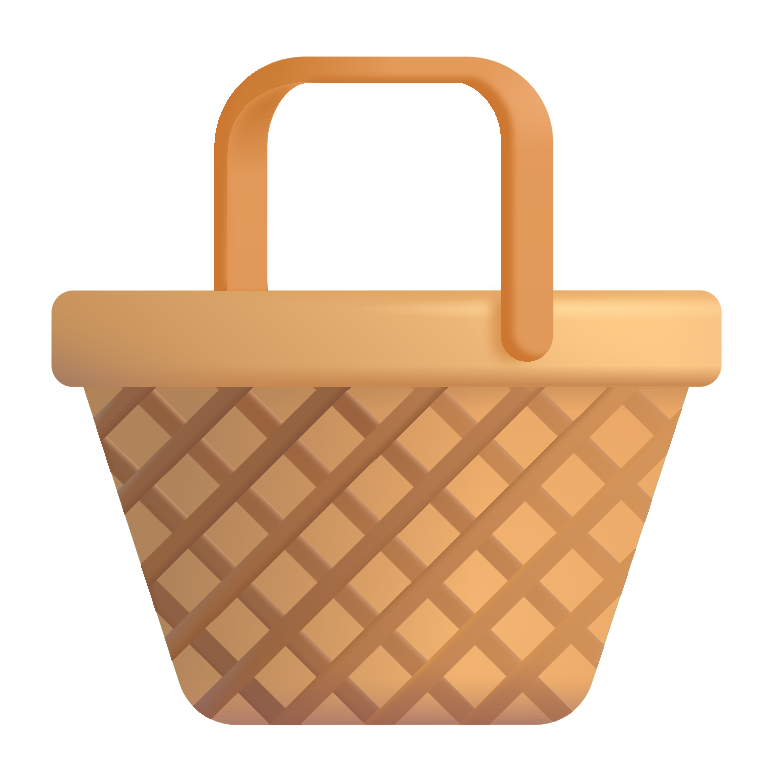
basket color